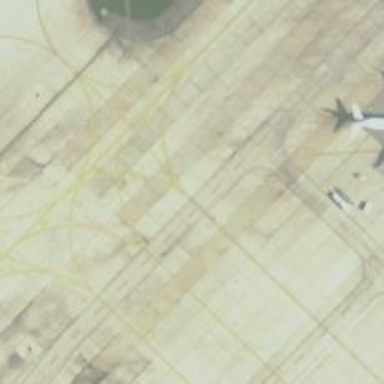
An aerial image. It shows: View of taxiway at the airport.